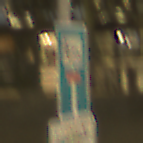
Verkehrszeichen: SackgasseRadverkehrFussgaengerDurchlaessig
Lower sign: HinweisGeaenderteVorfahrtVerkehrsfuehrungVerkehrsregelung3
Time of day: Night
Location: Outdoor (Urban)
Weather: Overcast
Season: NotSpecified
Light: Artificial